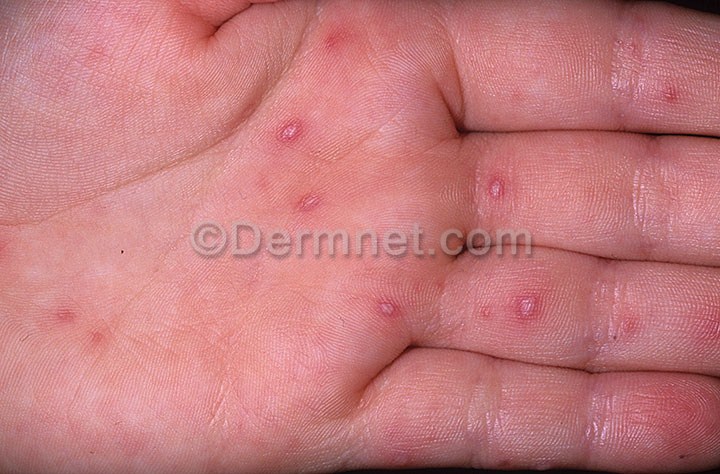
Disease: Warts Molluscum and other Viral Infections